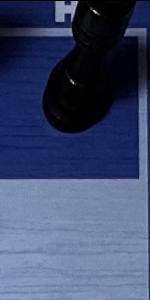
Label: Empty